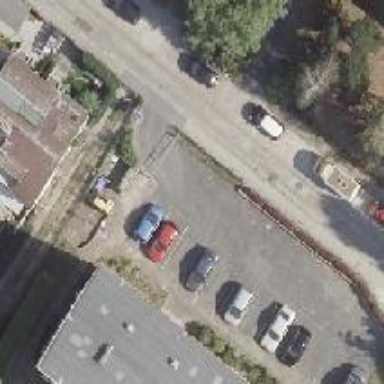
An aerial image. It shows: Road serving as parking aisle.